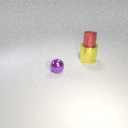
large yellow metal cylinder below small red metal cylinder